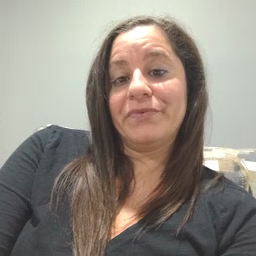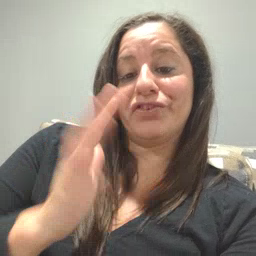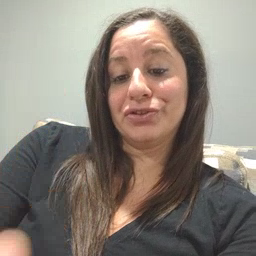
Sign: finish